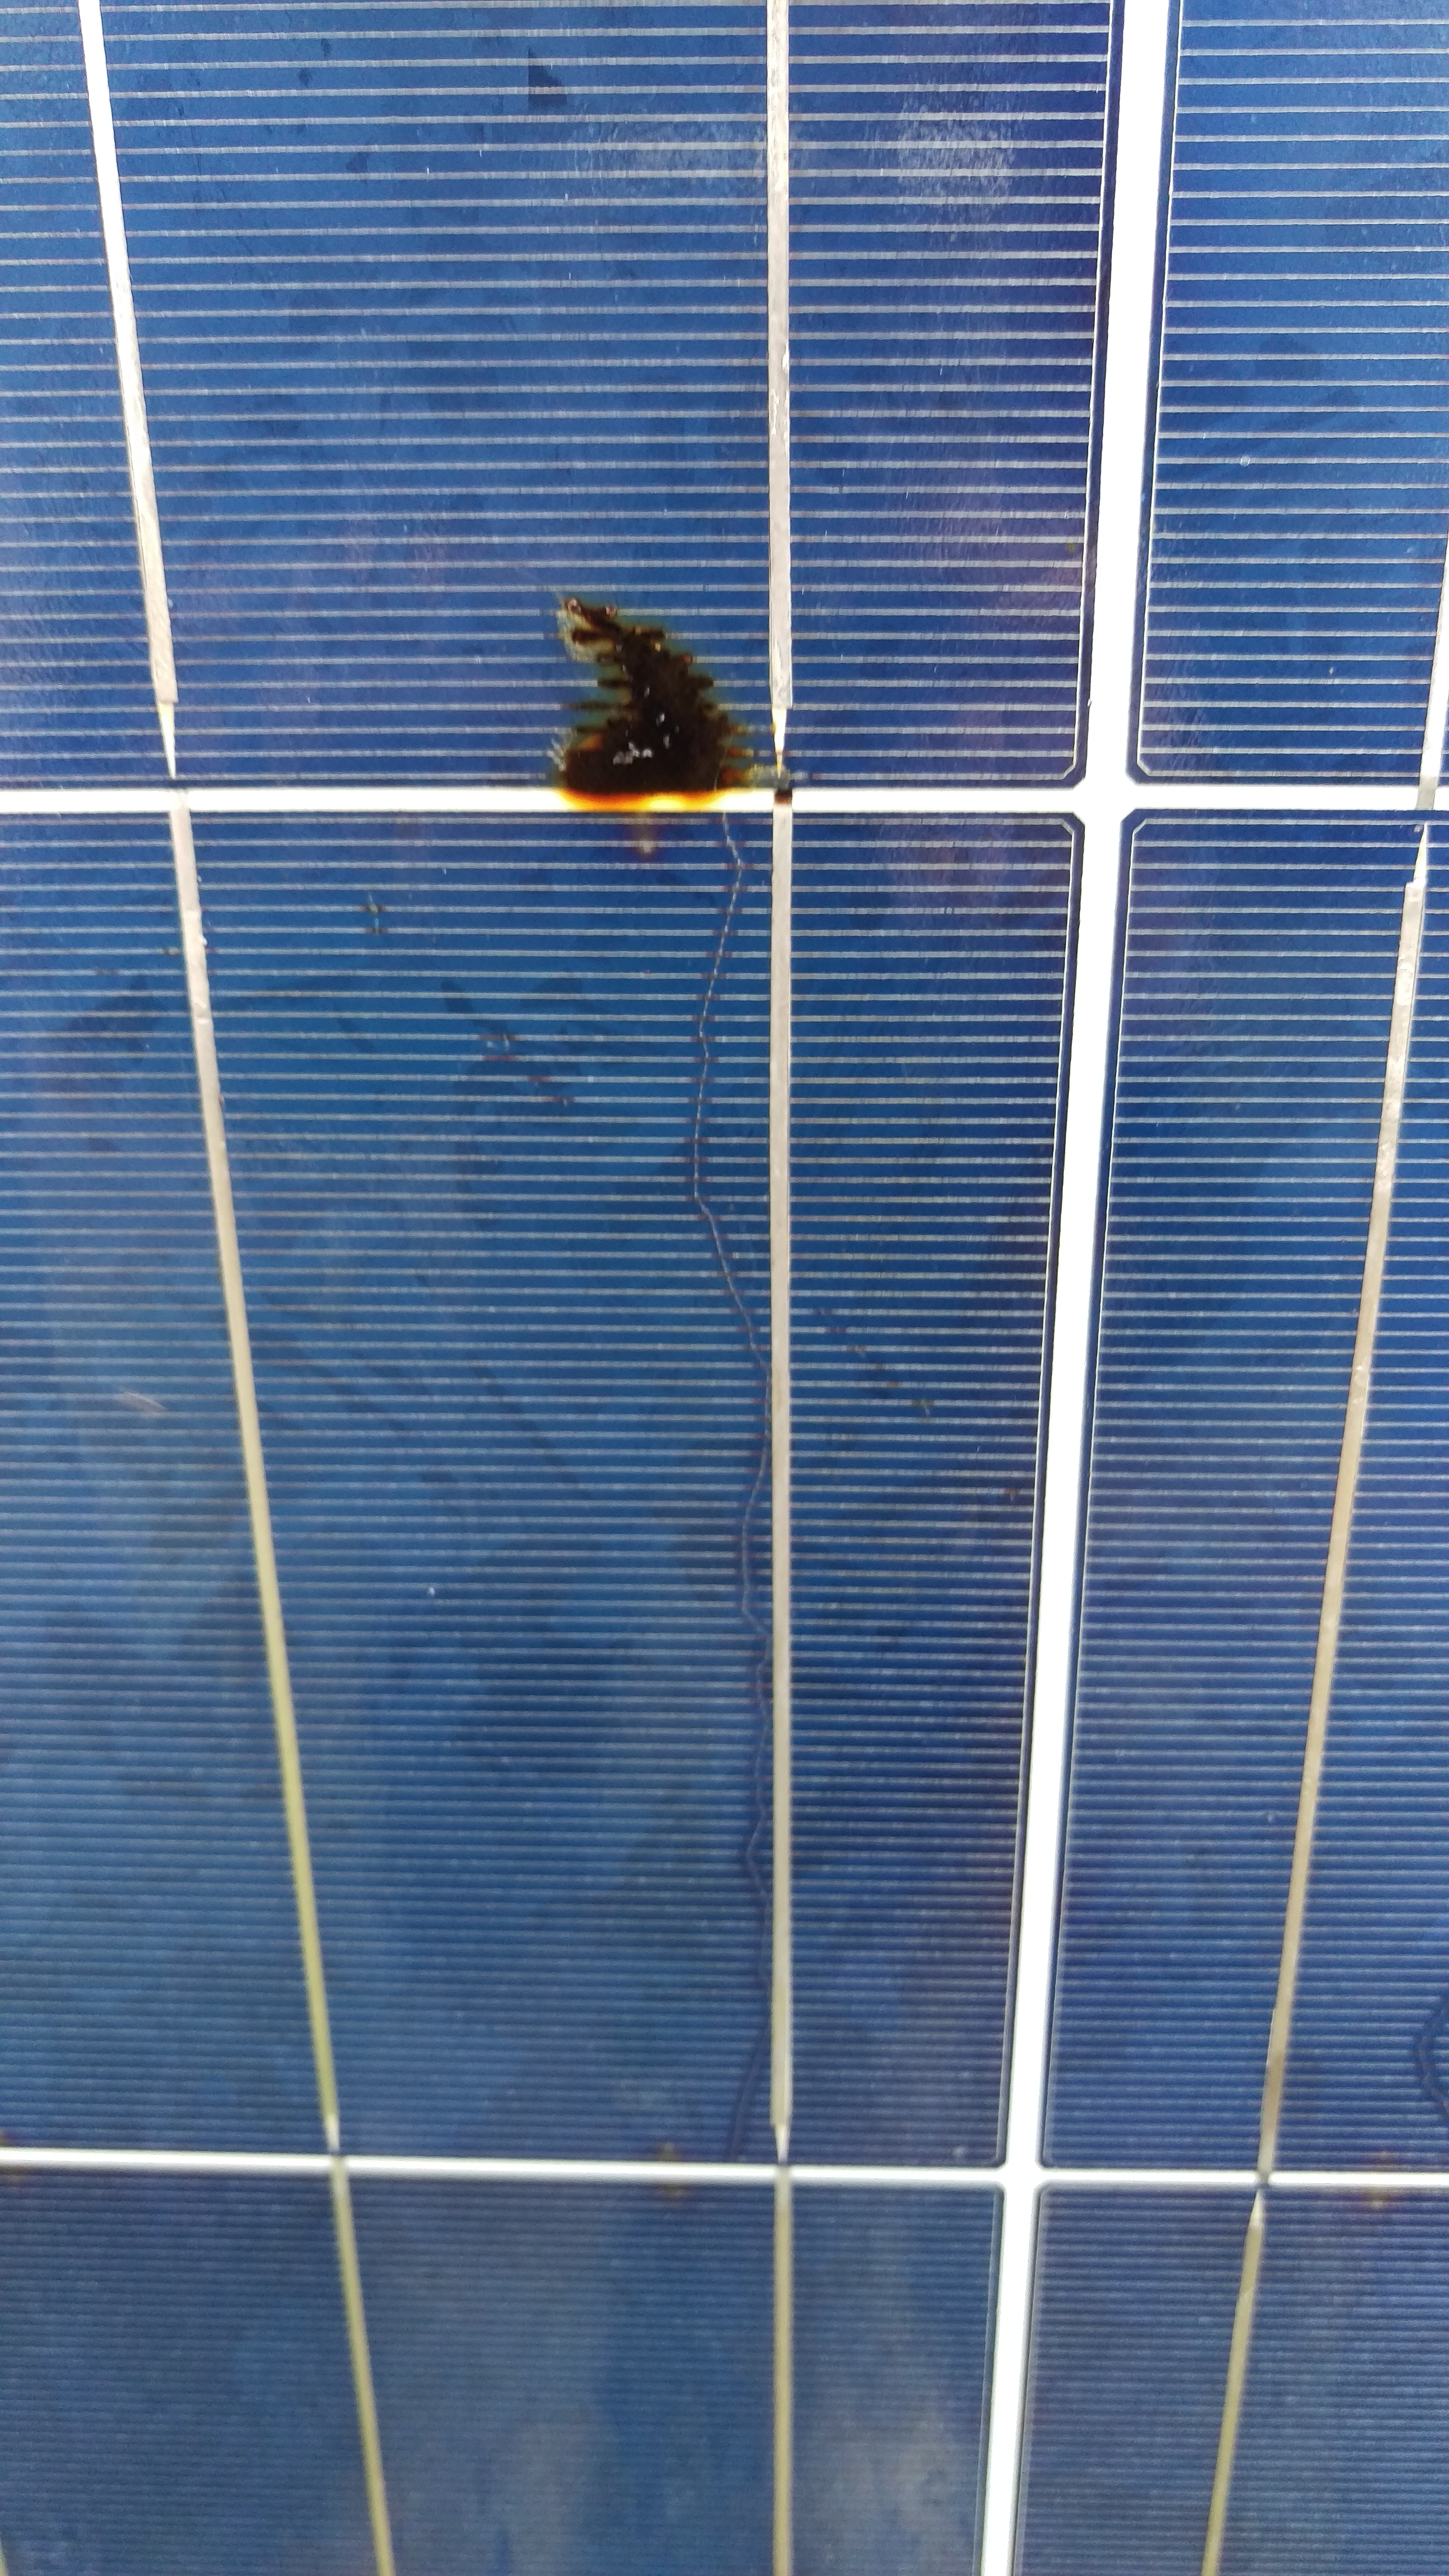
Label: Electrical-damage